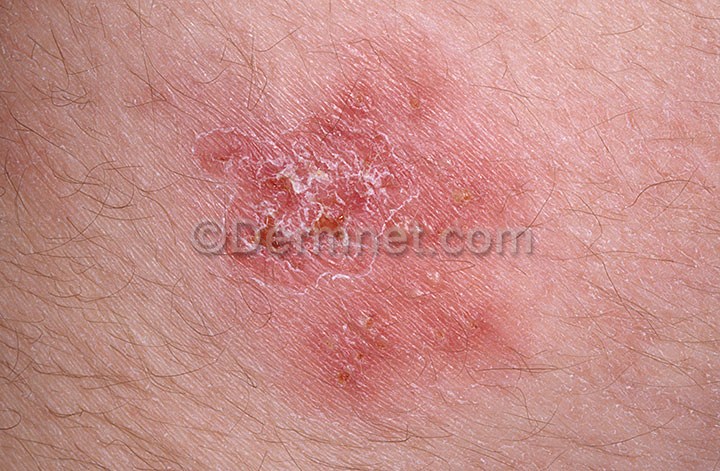
Disease: Warts Molluscum and other Viral Infections